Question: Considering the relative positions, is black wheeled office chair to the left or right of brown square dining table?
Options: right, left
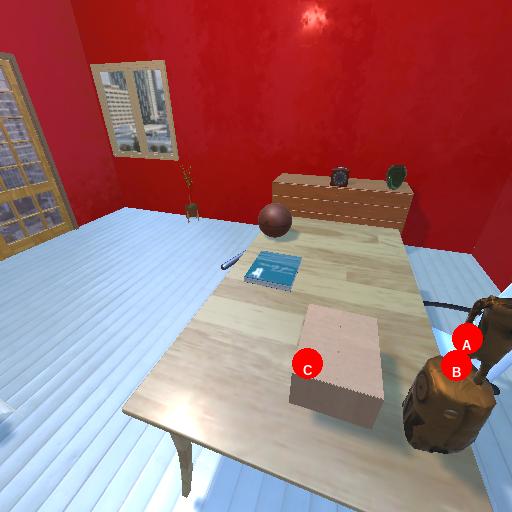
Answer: right